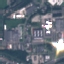
Land use / land cover: Industrial